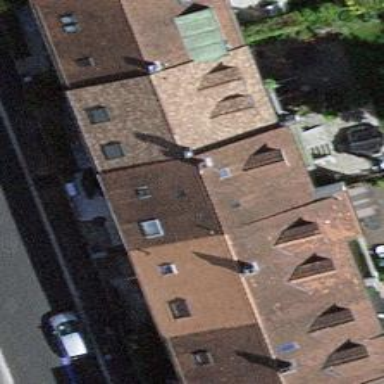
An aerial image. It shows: Terrace building.